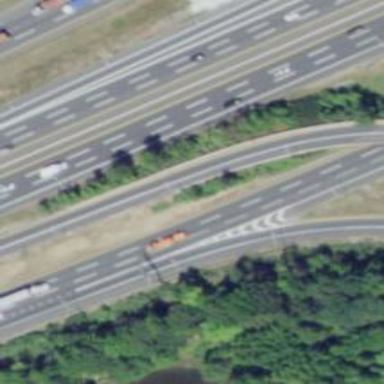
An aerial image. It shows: Interchange junction on motorway link.